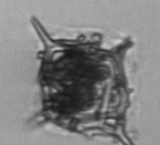
Label: Dictyocha